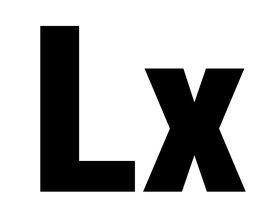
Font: Roboto_Condensed_Black